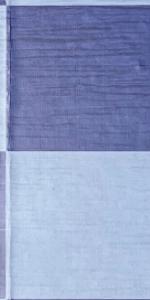
Label: Empty